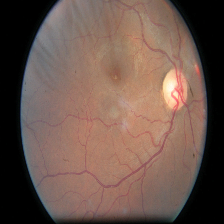
Diabetic retinopathy grade: Moderate